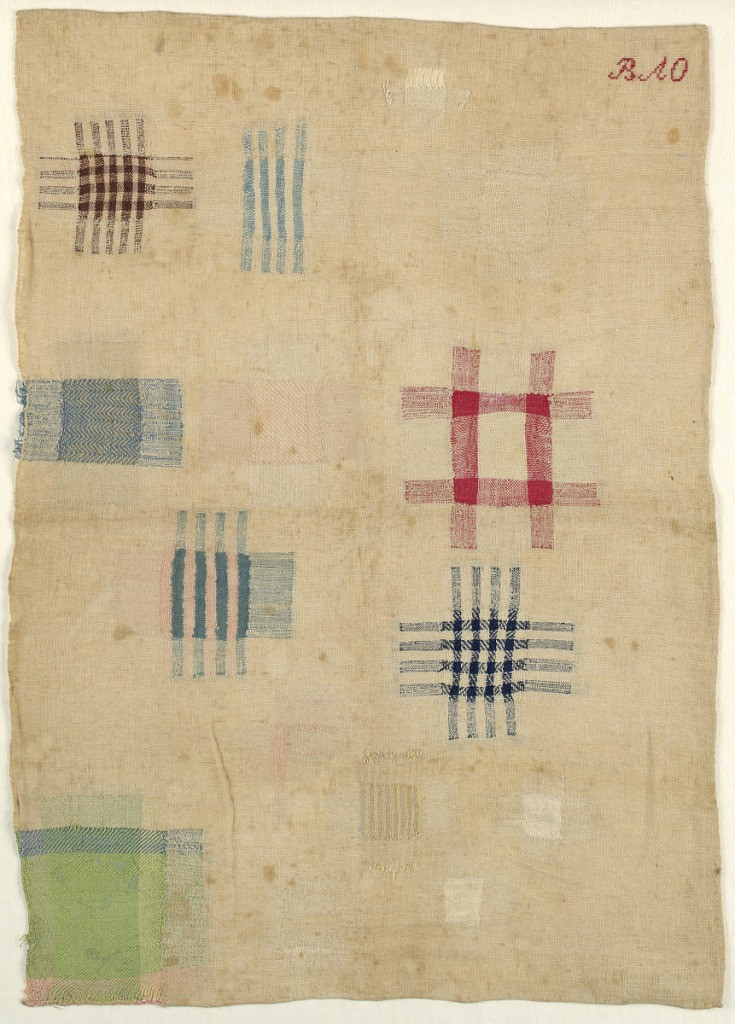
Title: Sampler
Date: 19th century
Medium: cotton and silk embroidery on cotton foundation Technique: embroidered in running stitch (pattern darning) on plain weave foundation
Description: Irregularly placed darning crosses and corner mends containing simulated plain weave and twill.